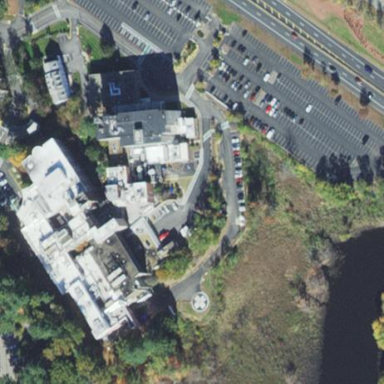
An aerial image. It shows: Hospital providing healthcare services.